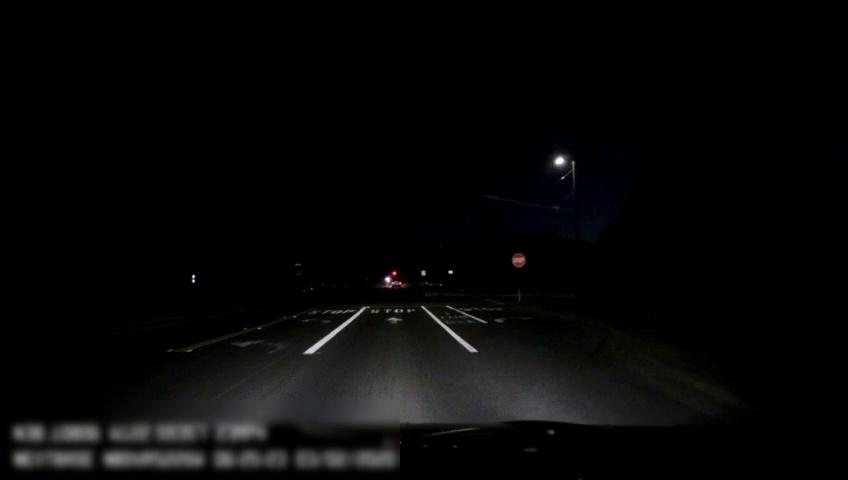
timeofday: Night
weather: Other
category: Drivable Space
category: Vehicles | SUV
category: Lanes | Alternate Lane
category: Lanes | Current Lane
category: Lanes | Current Lane
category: Lanes | Alternate Lane
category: Lanes | Alternate Lane
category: Lanes | Alternate Lane
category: Traffic | Signs